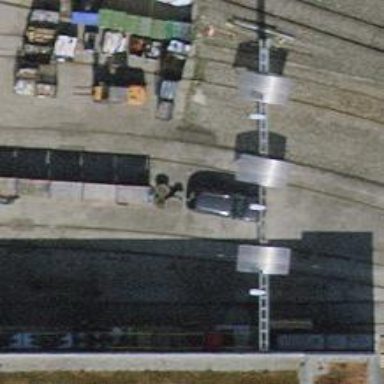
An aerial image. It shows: Light rail with electrified contact line. It has 1 track and is located in service yard.